Interaction volume radius: 10 \u00c5
Interaction volume height: 10 \u00c5
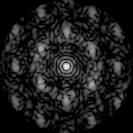
Disorder parameter: 0.5928